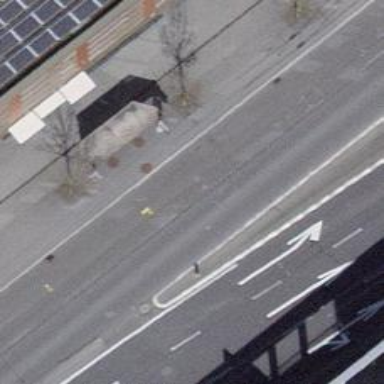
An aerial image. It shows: Primary highway with asphalt surface. It has trolley wires installed.